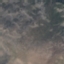
Land use / land cover class: HerbaceousVegetation